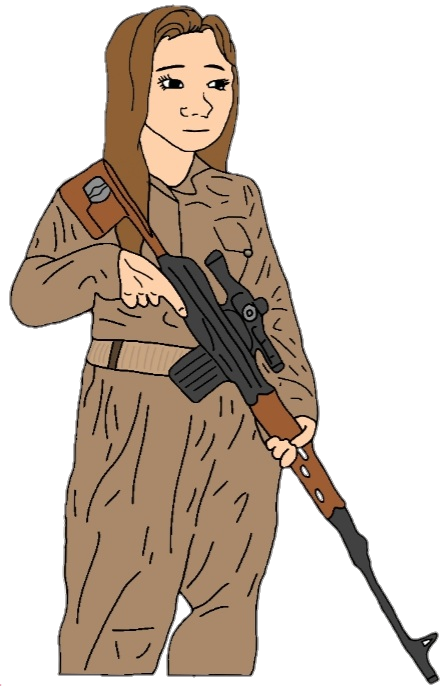
Label: 5_Trad_Wife